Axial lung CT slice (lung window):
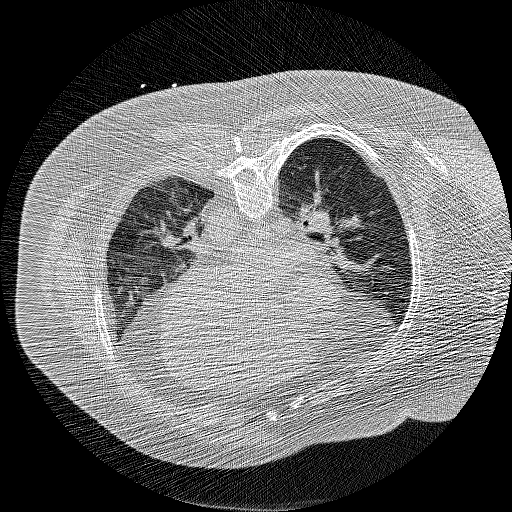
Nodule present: no